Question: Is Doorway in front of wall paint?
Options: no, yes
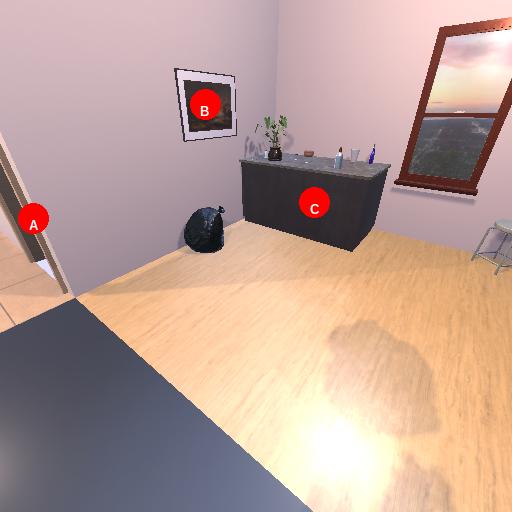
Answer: no